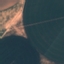
Label: AnnualCrop